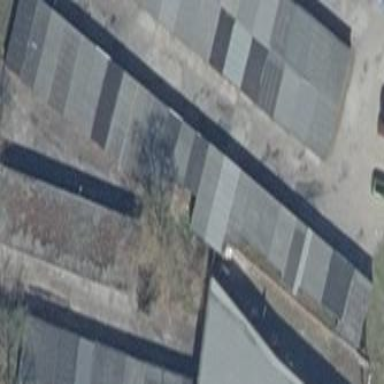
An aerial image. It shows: Group of garages.